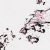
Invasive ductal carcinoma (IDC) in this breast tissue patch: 0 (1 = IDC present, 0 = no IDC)